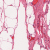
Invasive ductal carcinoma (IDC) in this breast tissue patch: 0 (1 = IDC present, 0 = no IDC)